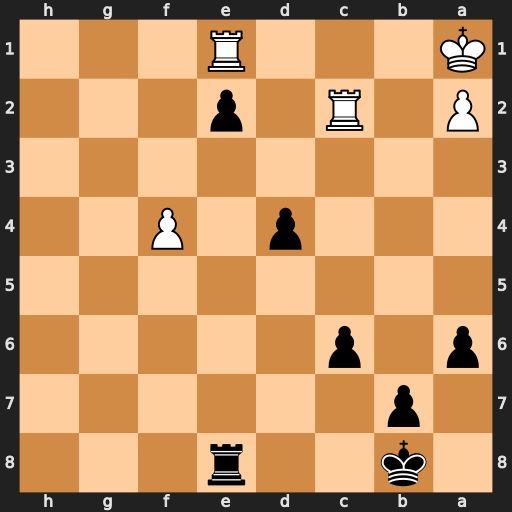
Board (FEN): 1k2r3/1p6/p1p5/8/3p1P2/8/P1R1p3/K3R3
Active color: b
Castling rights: -
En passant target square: -
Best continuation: d3 Rd2 Re3 Kb2 Rf3 Kc3 Rf1 Kxd3 Rxe1